【题型】选择题　【知识点】平面几何　【难度】medium
如图，已知矩形 $ABCD$ 的四个顶点都在双曲线 $y=\dfrac{k}{x}(k>0)$ 上，$BC=2AB$，且矩形 $ABCD$ 的面积是 $32$，则 $k$ 的值是（$\quad$）

\begin{minipage}{0.2\textwidth}
A. $6$
\end{minipage}
\begin{minipage}{0.2\textwidth}
B. $8$
\end{minipage}
\begin{minipage}{0.2\textwidth}
C. $10$
\end{minipage}
\begin{minipage}{0.2\textwidth}
D. $12$
\end{minipage}
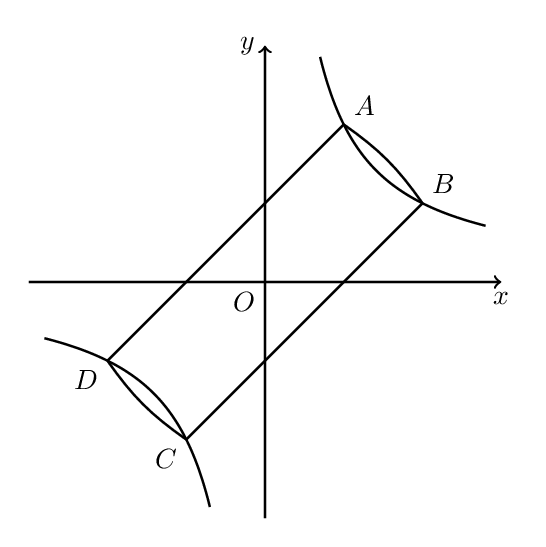
【解答】
\textbf{【答案】} A

\vspace{0.5em}
\noindent \textbf{【分析】} 先过点 $B$ 作直线 $l \perp x$ 轴，作 $AE \perp l$，$CF \perp l$，易证 $\triangle ABE \backsim \triangle BCF$，得到 $BF=2AE$；设 $A(a,\frac{k}{a}),(a>0)$，由矩形和双曲线的对称性表示出点 $B$、点 $C$ 和 $AE$、$CF$，列式整理得 $k=3a^2$，再根据两点间的距离公式用 $a$ 表示出 $AB$ 的长，利用矩形的面积可求得 $a$ 的值，即可得出 $k$ 的值。

\vspace{0.5em}
\noindent \textbf{【详解】} 如图，过点 $B$ 作直线 $l \perp x$ 轴，分别过点 $A$、$C$ 作直线 $l$ 的垂线分别交直线 $l$ 于点 $E$、$F$，

则 $\angle AEB = \angle BFC = 90^\circ$，\\
$\therefore \angle ABE + \angle BAE = 90^\circ$，\\
$\because$ 四边形 $ABCD$ 是矩形，\\
$\therefore \angle ABC = 90^\circ$，则 $\angle ABE + \angle CBF = 90^\circ$，\\
$\therefore \angle BAE = \angle CBF$，\\
$\therefore \triangle ABE \backsim \triangle BCF$，\\
$\therefore \dfrac{AE}{BF} = \dfrac{BE}{CF} = \dfrac{AB}{BC}$，\\
$\because BC=2AB$，则 $\dfrac{AB}{BC} = \dfrac{1}{2}$，\\
$\therefore \dfrac{AE}{BF} = \dfrac{BE}{CF} = \dfrac{1}{2}$，即 $BF=2AE$，$CF=2BE$，\\
$\because$ 矩形 $ABCD$ 的四个顶点都在双曲线 $y=\dfrac{k}{x}(k>0)$ 上，设 $A(a,\dfrac{k}{a}),(a>0)$，\\
由矩形和双曲线的对称性可得：$B(\dfrac{k}{a},a),C(-a,-\dfrac{k}{a})$，\\
则 $AE = \dfrac{k}{a}-a, BF = a+\dfrac{k}{a}$，\\
$\therefore a+\dfrac{k}{a} = 2(\dfrac{k}{a}-a)$，整理得：$k=3a^2$，\\
则 $A(a,3a)$，$B(3a,a)$，\\
由两点间距离公式可得：$AB = \sqrt{(a-3a)^2+(3a-a)^2} = 2\sqrt{2}a$，\\
$\because$ 矩形 $ABCD$ 的面积是 $32$，\\
$\therefore AB \cdot BC = 2AB^2 = 32$，即 $2 \cdot (2\sqrt{2}a)^2 = 32$，解得：$a=\sqrt{2}$，\\
$\therefore k=3a^2 = 6$，\\
故选：A.
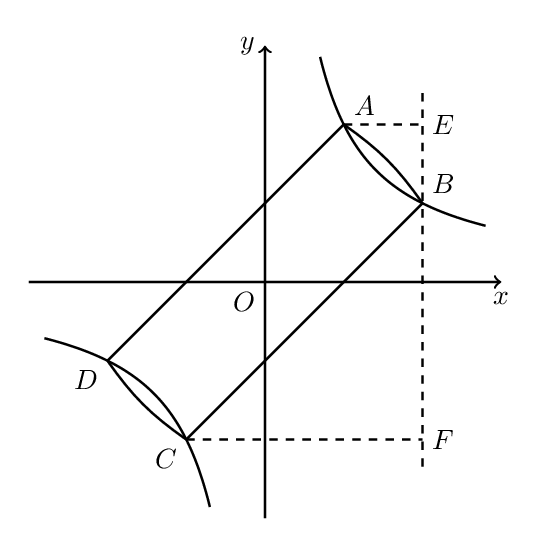